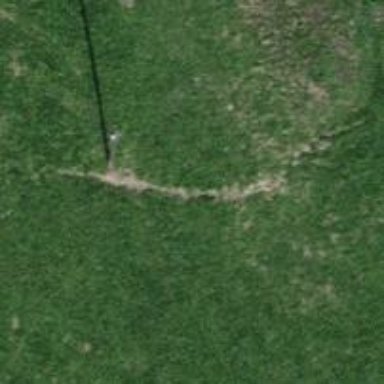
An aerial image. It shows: Power pole.